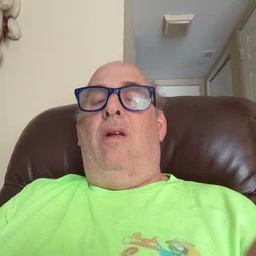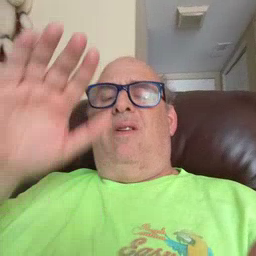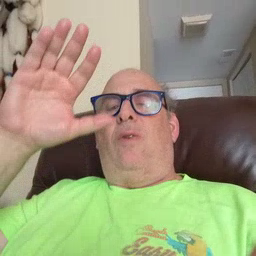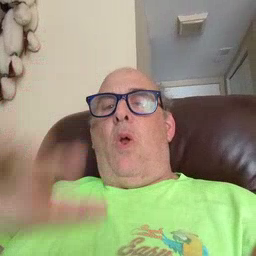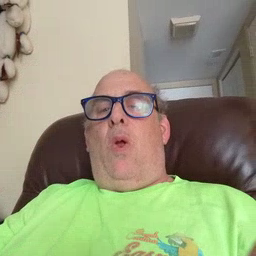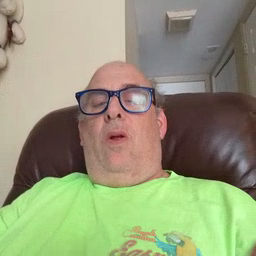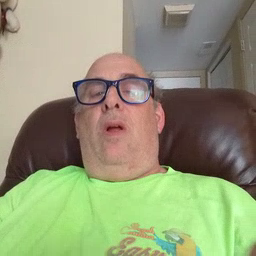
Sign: snow